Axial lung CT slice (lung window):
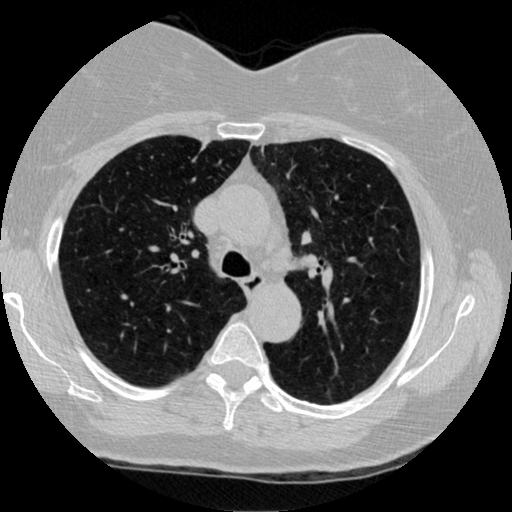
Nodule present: no